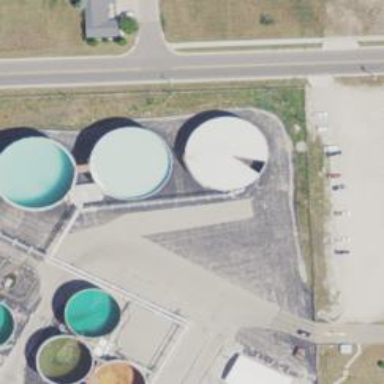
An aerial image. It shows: Storage tank with man-made structure.